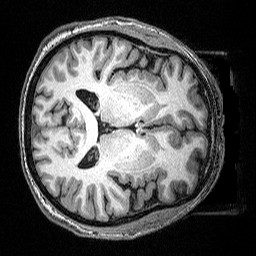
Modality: T1w
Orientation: axial
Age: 40
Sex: male
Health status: healthy
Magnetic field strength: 3 T
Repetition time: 2.53 s
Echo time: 0.00331 s